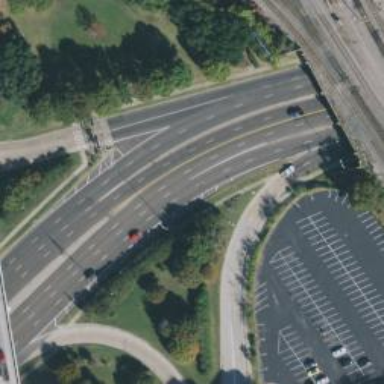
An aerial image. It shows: Secondary link road with asphalt surface.